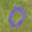
Label: 0